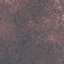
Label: PermanentCrop